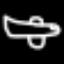
Label: airplane